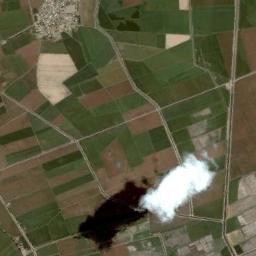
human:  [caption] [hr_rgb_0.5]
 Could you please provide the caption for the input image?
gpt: The white cloud is above bare and green farmland .

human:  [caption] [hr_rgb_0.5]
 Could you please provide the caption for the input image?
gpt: The cumulus clouds are located above the khaki and green farmland and the shadow of the clouds is on the farmland .

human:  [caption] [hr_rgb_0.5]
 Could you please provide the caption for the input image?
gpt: The clouds are in the air and the clouds are cast on the green and brown fields .

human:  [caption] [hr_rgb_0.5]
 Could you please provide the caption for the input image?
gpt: A thick white cloud floats on the deep blue sea .

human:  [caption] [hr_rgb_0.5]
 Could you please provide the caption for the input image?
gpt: One piece of cloud over some farmlands .